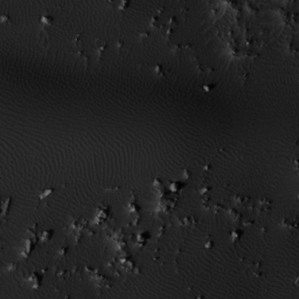
Label: non_frost